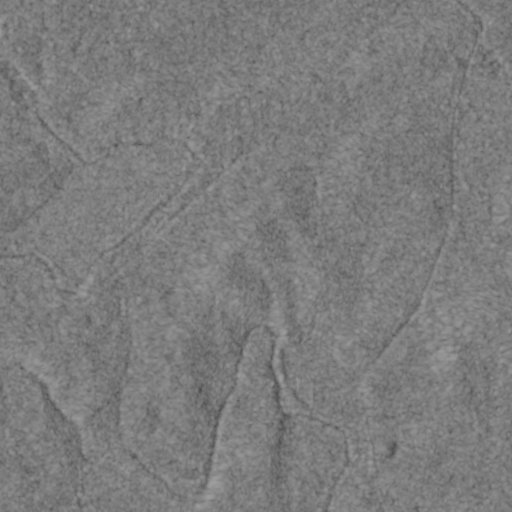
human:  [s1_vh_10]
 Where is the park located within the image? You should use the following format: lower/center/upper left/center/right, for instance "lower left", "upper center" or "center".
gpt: The park is located in the upper right of the image.
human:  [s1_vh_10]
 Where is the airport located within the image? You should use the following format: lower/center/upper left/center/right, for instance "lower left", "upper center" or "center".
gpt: There is no airport in the image.

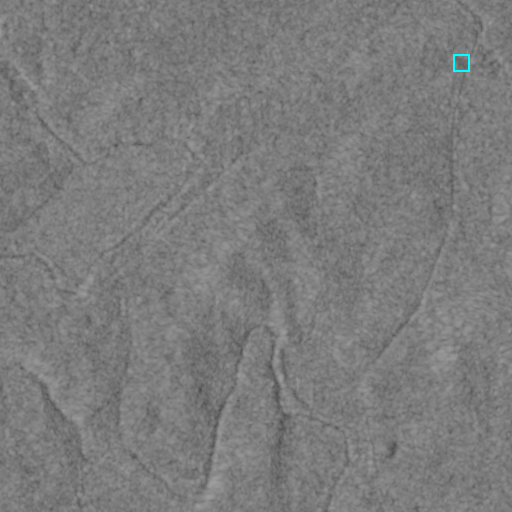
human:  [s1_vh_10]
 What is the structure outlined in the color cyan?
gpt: The structure outlined in cyan is a park.
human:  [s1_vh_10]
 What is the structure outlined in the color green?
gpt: There is no green outline.